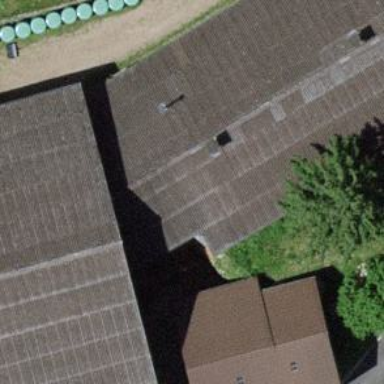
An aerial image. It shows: Barn.